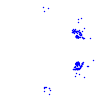
Particle: electron